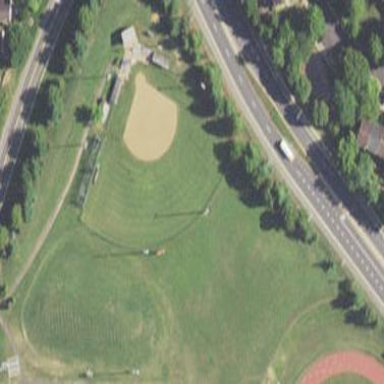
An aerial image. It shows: Baseball pitch surrounded by fence.